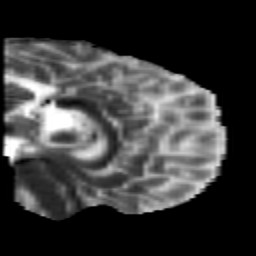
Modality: MD
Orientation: sagittal
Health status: healthy
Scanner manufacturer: siemens
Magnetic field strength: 3 T
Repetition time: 10 s
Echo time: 0.092 s